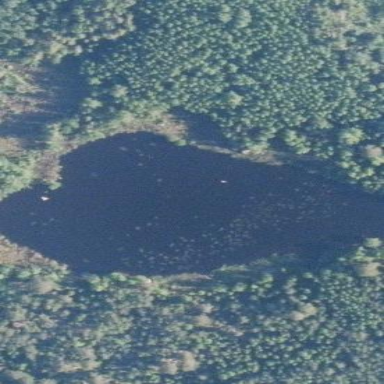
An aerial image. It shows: Peaceful pond surrounded by nature.